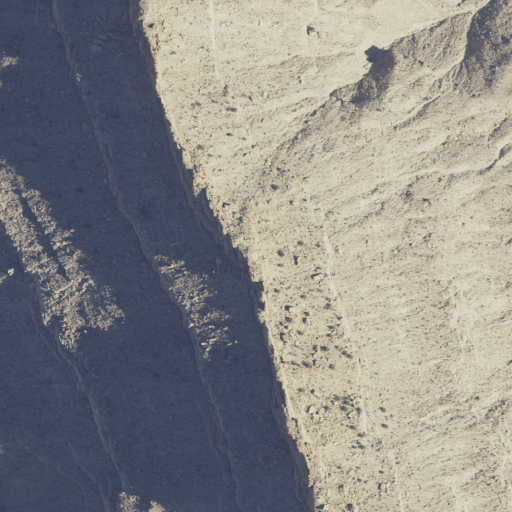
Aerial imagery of ridge(s) in Utah named Coyote Point containing only shrub